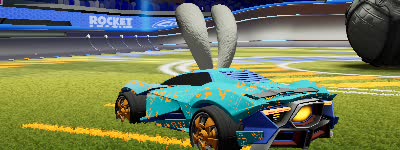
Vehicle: werewolf